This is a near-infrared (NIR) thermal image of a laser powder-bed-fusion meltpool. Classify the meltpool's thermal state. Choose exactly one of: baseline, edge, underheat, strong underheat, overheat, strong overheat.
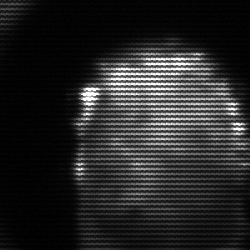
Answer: baseline